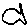
Label: fish